Aerial crown-view tile of a tropical tree (Barro Colorado Island, Panama), acquired 20240611:
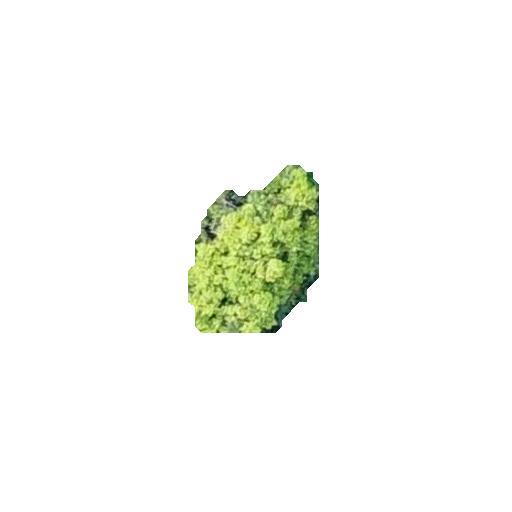
Species: Protium stevensonii
GBIF accepted scientific name: Tetragastris panamensis
Crown area: 25.912 m²